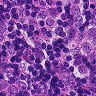
Metastatic tissue present: yes